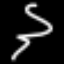
Label: squiggle